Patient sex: M
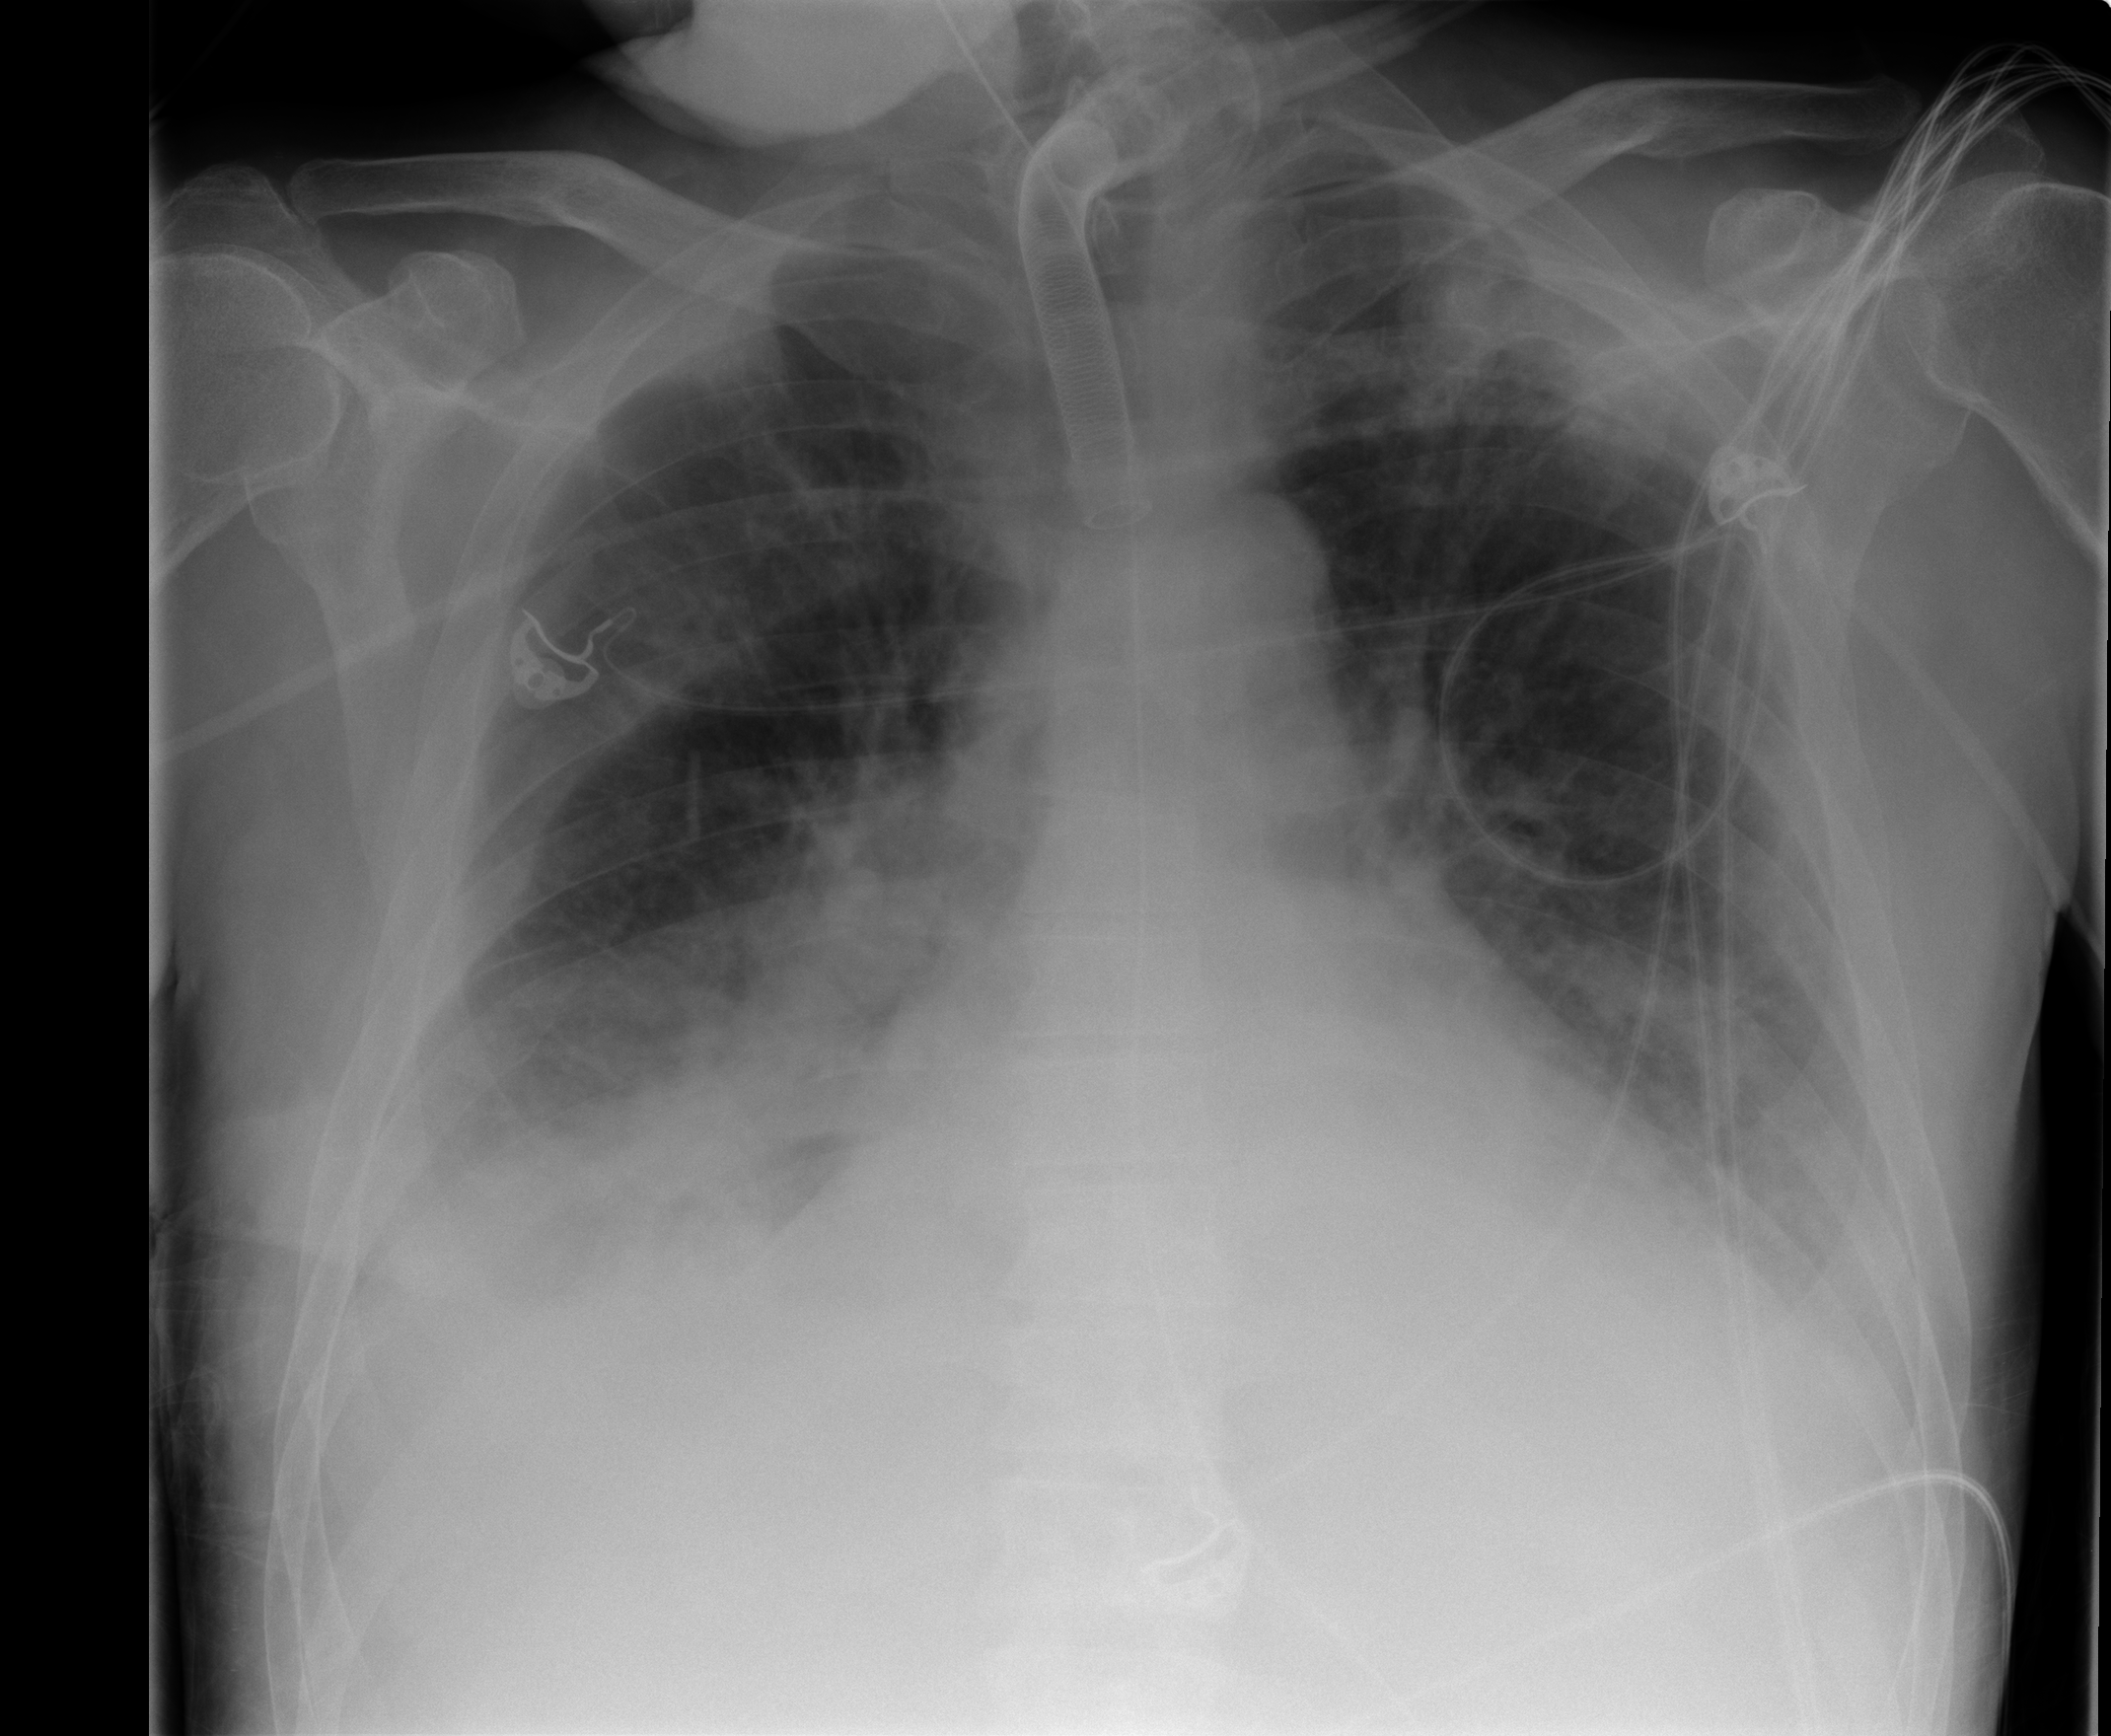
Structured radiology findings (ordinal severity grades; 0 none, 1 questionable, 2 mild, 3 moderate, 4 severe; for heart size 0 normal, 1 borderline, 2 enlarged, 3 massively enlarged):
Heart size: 2
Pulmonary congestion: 0
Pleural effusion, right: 2
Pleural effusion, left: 2
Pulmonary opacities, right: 2
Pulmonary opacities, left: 2
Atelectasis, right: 2
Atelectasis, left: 2